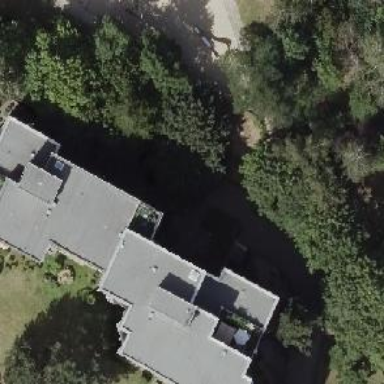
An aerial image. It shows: Flat-roofed apartment building.